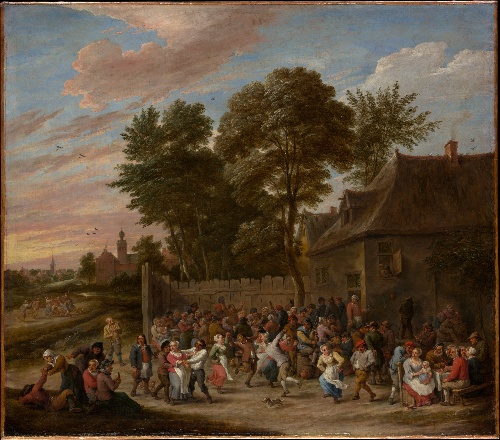
Title: Peasants Dancing and Feasting
Artist: David Teniers the Younger
Artist bio: Flemish, Antwerp 1610–1690 Brussels
Date: ca. 1660
Object type: Painting
Classification: Paintings
Medium: Oil on canvas
Dimensions: 25 1/8 x 29 1/2 in. (63.8 x 74.9 cm); with added strip 26 7/8 x 29 1/2 in. (68.3 x 74.9 cm)
Department: European Paintings
Credit line: Purchase, 1871
Accession year: 1871
Repository: Metropolitan Museum of Art, New York, NY
Tags: Men|Women|Dancing|Eating